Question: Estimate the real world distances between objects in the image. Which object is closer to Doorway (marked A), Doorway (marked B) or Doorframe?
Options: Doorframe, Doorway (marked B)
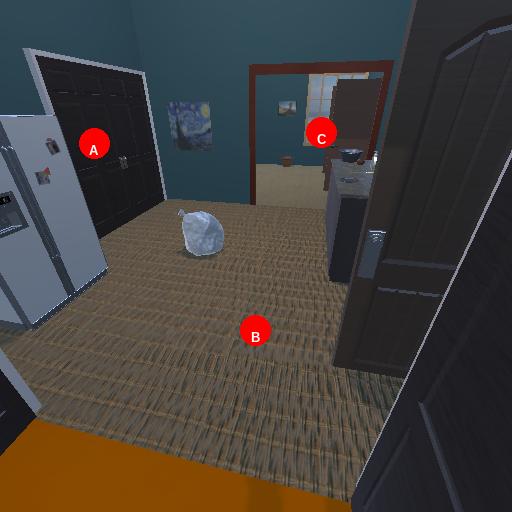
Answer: Doorframe